Question: I have this code. I have the figure I want. But I would also like to put the sample sizes next to the labels. For example, there maybe 100 points between 90-92, 500 points between 92-94 and I would like to show these numbers next to labels or somewhere in the figure. Could you please help?
'''
makeQuantiles <- function(x, probs = seq(0.9, 1, by = 0.02)) {
cut(x, breaks = qu <- quantile(x, probs = probs),
labels = names(qu)[-1], include.lowest = TRUE)
}
foo1$quantile<-makeQuantiles(foo1$mnqtp)
ggplot() +
geom_polygon( data=usamap, aes(x=long, y=lat,group=group),colour="black", fill="white" )+
geom_point(data=na.omit(foo1),aes(x=lon,y=lat,color=quantile))+
coord_map(projection = "mercator")+
theme_bw()+
theme(legend.position = c(.93,.20),panel.grid.major = element_line(colour = "#808080"))
'''

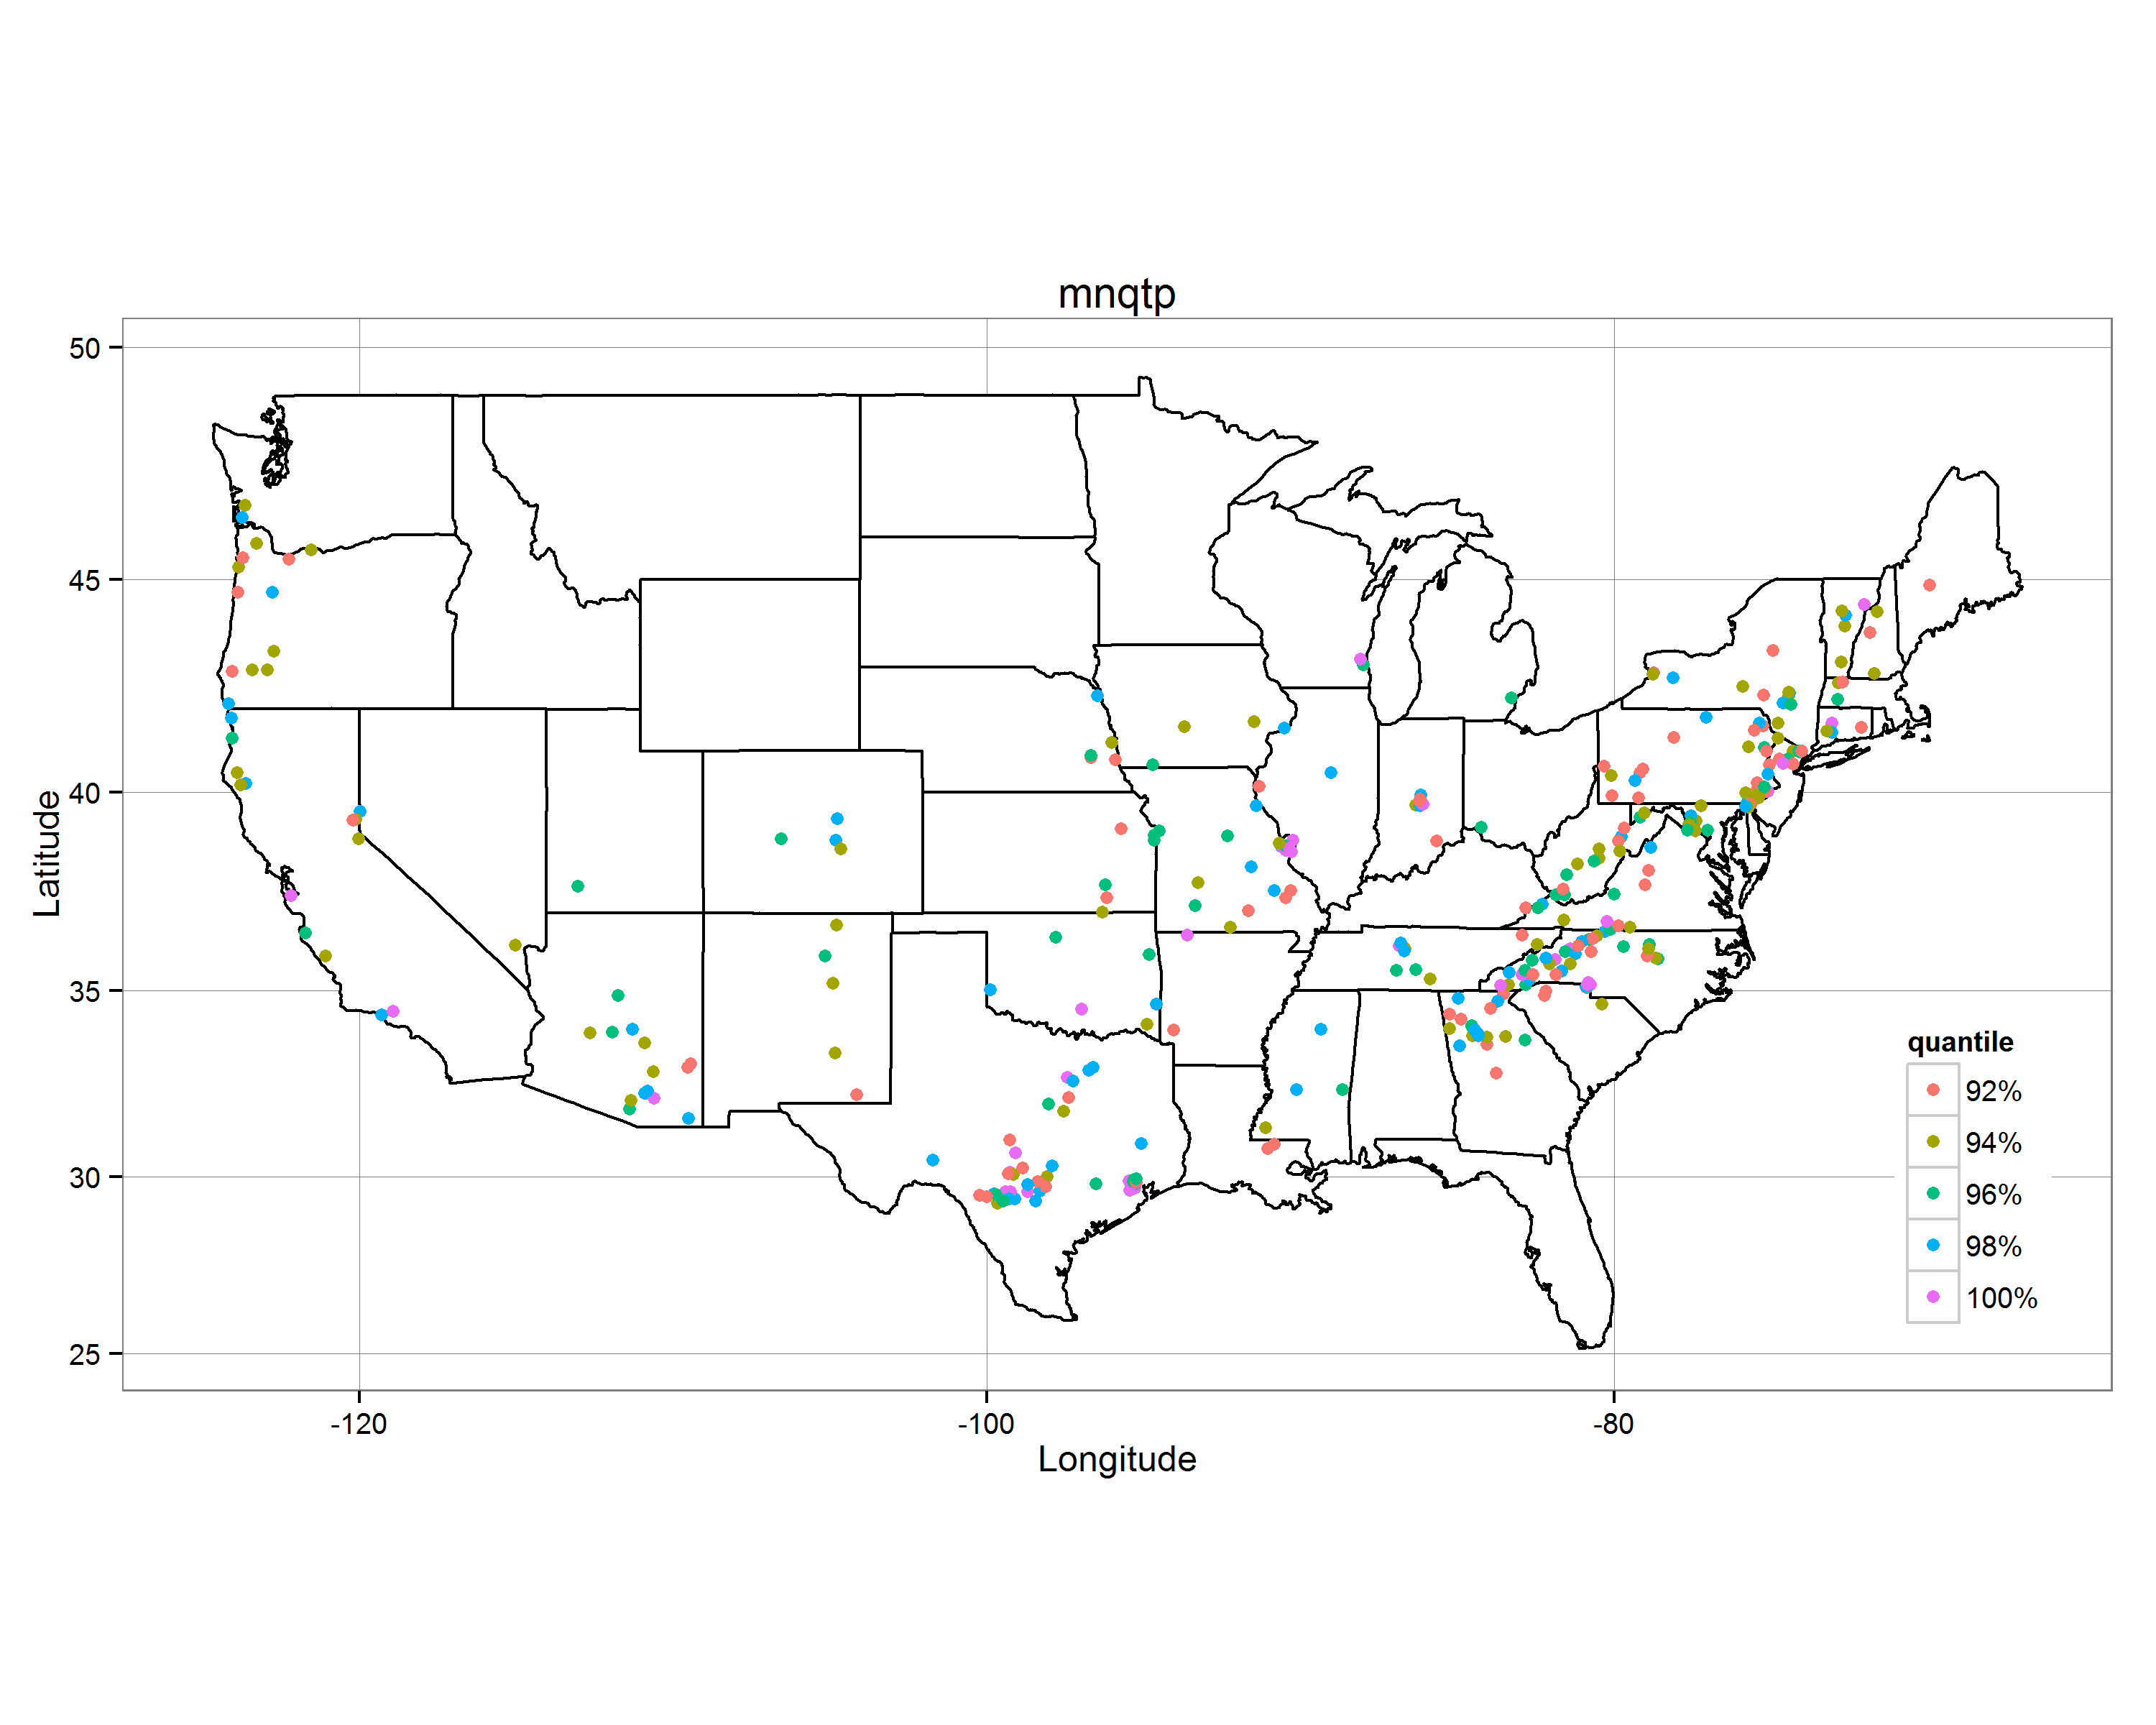
Answer: The basic idea is to add the counts to the labels in 'cut(...)'.
'''
set.seed(1) # for reproducible example
N <- 1000
df <- data.frame(lon = sample(-125:-65,N,replace=T),
lat = sample(25:50,N,replace=T),
mqntp=sample(1:N,N,replace=T))
# you start here...
makeQuantiles <- function(x, probs = seq(0.9, 1, by = 0.02)) {
qu <- quantile(x, probs=probs)
br <- cut(x, breaks = qu, labels = names(qu)[-1],
include.lowest = TRUE)
ct <- table(br)
cut(x, breaks = qu, labels = paste0(names(qu)[-1]," (",ct,")"),
include.lowest = TRUE)
}
df$quantile <- makeQuantiles(df$mqntp)
library(ggplot2)
ggplot(na.omit(df), aes(x=lon,y=lat,color=quantile))+geom_point()
'''